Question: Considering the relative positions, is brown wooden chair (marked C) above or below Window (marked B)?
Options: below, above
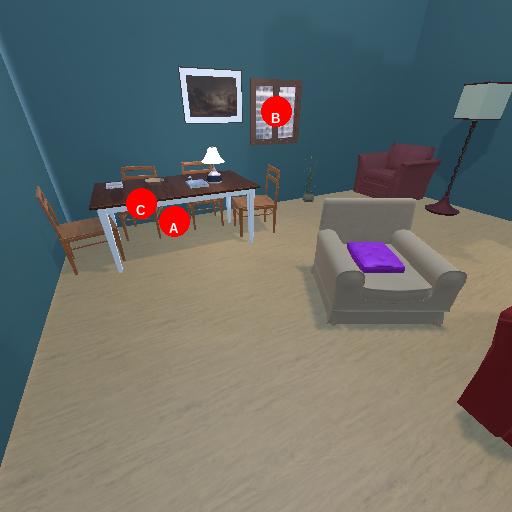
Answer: below